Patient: sex M, age 60
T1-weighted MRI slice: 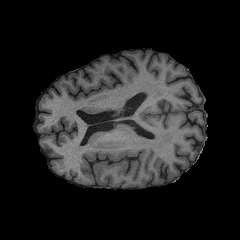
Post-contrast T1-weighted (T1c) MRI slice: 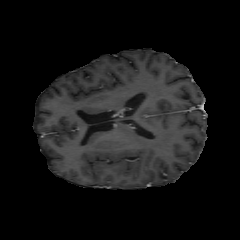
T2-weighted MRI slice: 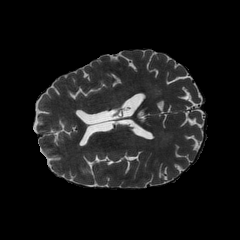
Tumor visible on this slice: yes
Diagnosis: Glioblastoma, IDH-wildtype
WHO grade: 4